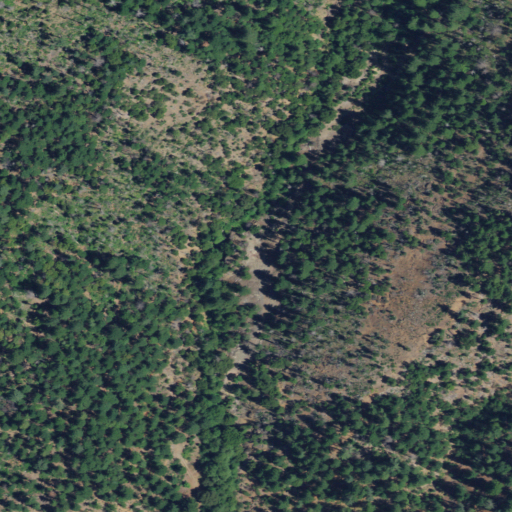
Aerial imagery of valley in California named Jackass Gulch containing evergreen forest, shrub, open development, grassland, and low intensity development